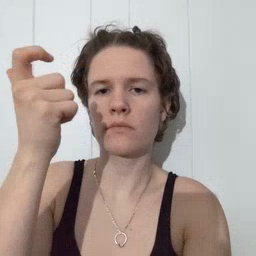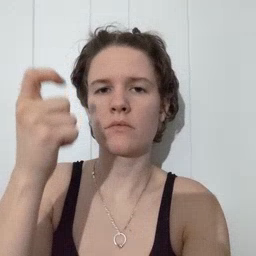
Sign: because